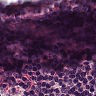
Metastatic tissue present: no